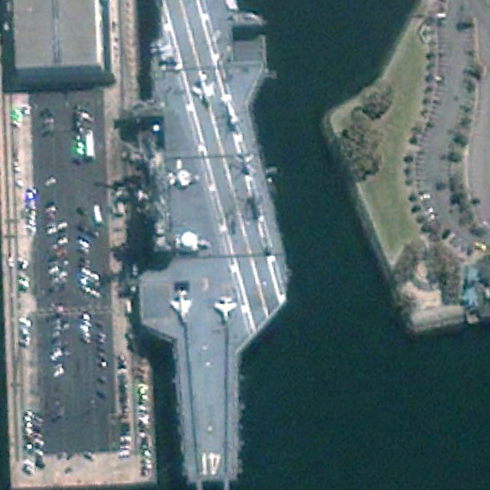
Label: aircraft_carrier